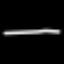
Label: line